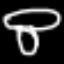
Label: mushroom